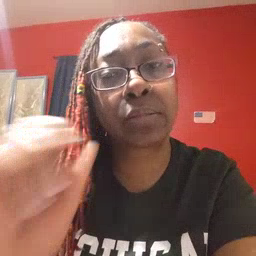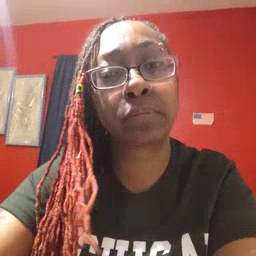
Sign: ear